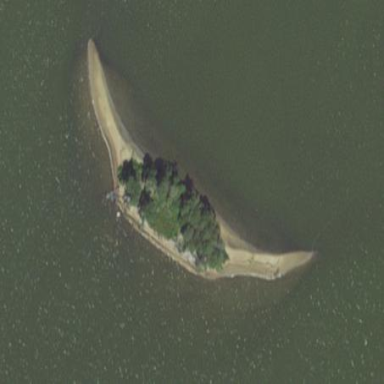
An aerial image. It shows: Island designated as nature reserve for conservation purposes.